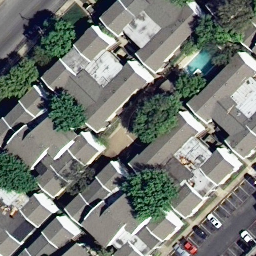
Label: residential